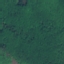
Land use / land cover class: Forest